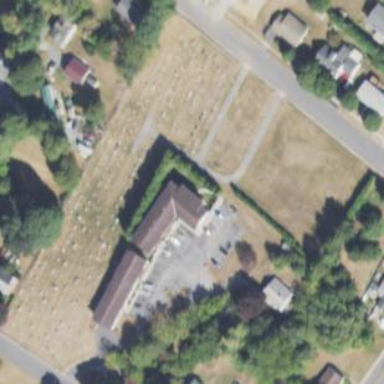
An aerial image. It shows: Graveyard.